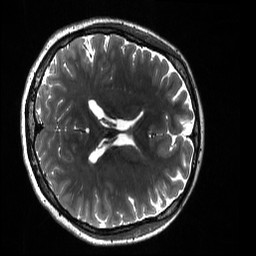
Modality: T2w
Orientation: axial
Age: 28
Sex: female